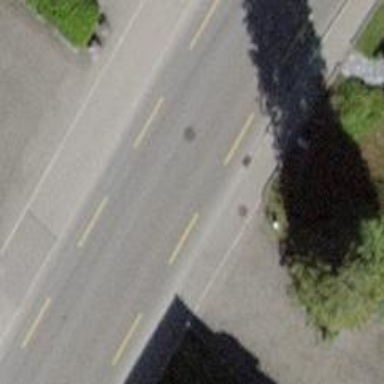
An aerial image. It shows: Secondary road with asphalt surface and designated cycle lane.